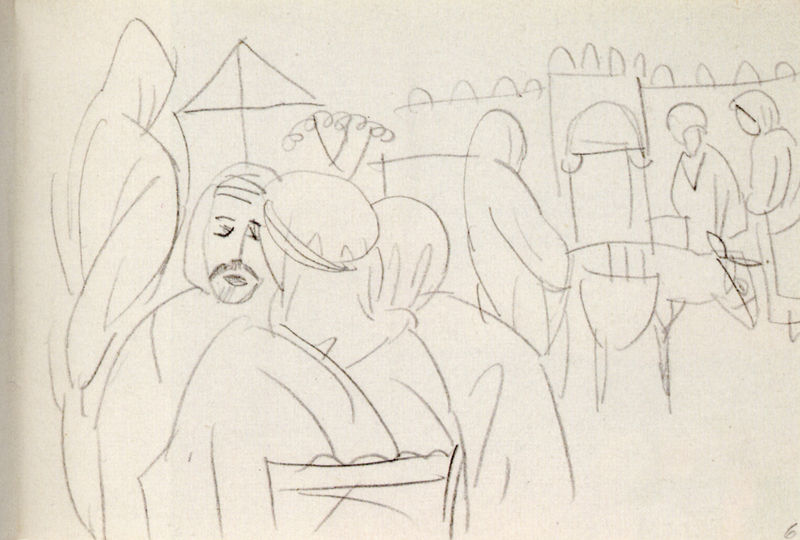
Titel: Araber im Gespräch und Frauen mit Esel am Tor
Künstler: August Macke
Standort: Münster
Institution: LWL-Landesmuseum für Kunst und Kulturgeschichte
Schlagwörter: baum, gemälde, gruppe, mann, umhang, weiß, frauen, menschen, sitzen, stadt, frau, grau, haar, hintergrund, holz, kreide, mund, männer, ohr, reden, rücken, schwarz, skizze, stuhl, szene, zeichnung, dach, gebäude, haus, schleier, tier, tuch, versammlung, alt, bart, architektur, augen, gesicht, stehen, trauer, häuser, mantel, tücher, drei, gewänder, händler, ohren, esel, pferd, garten, beine, sattel, papier, lehne, ansicht, fassade, zwei, studie, giebel, mauer, grafik, graphik, linien, türe, markt, kopftuch, stuhllehne, durchgang, geschlossen, lider, striche, tor, zinnen, flucht, bögen, blind, burg, orient, linie, kohle, linear, schwarzweiß, stand, bleistift, macke, entwurf, maultier, christus, jesus, picasso, mittelalter, stadtmauer, jünger, maria, heilung, israel, mutter gottes, verschleiert, turban, gegenüber, josef, araber, turbane, zelt, zelte, kapuze, gottesmutter, maurisch, basar, bazar, bärtiger, kapuzen, tunesien, unsere liebe frau, heilige maria, stadtor, trageb, ferd, hwarz, torbpogen, jodeph, palaver, #tor, isene, gottesgebärerin, maria von nazaret, mara…